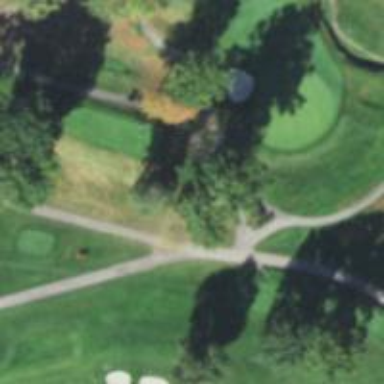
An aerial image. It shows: Path for golf carts.